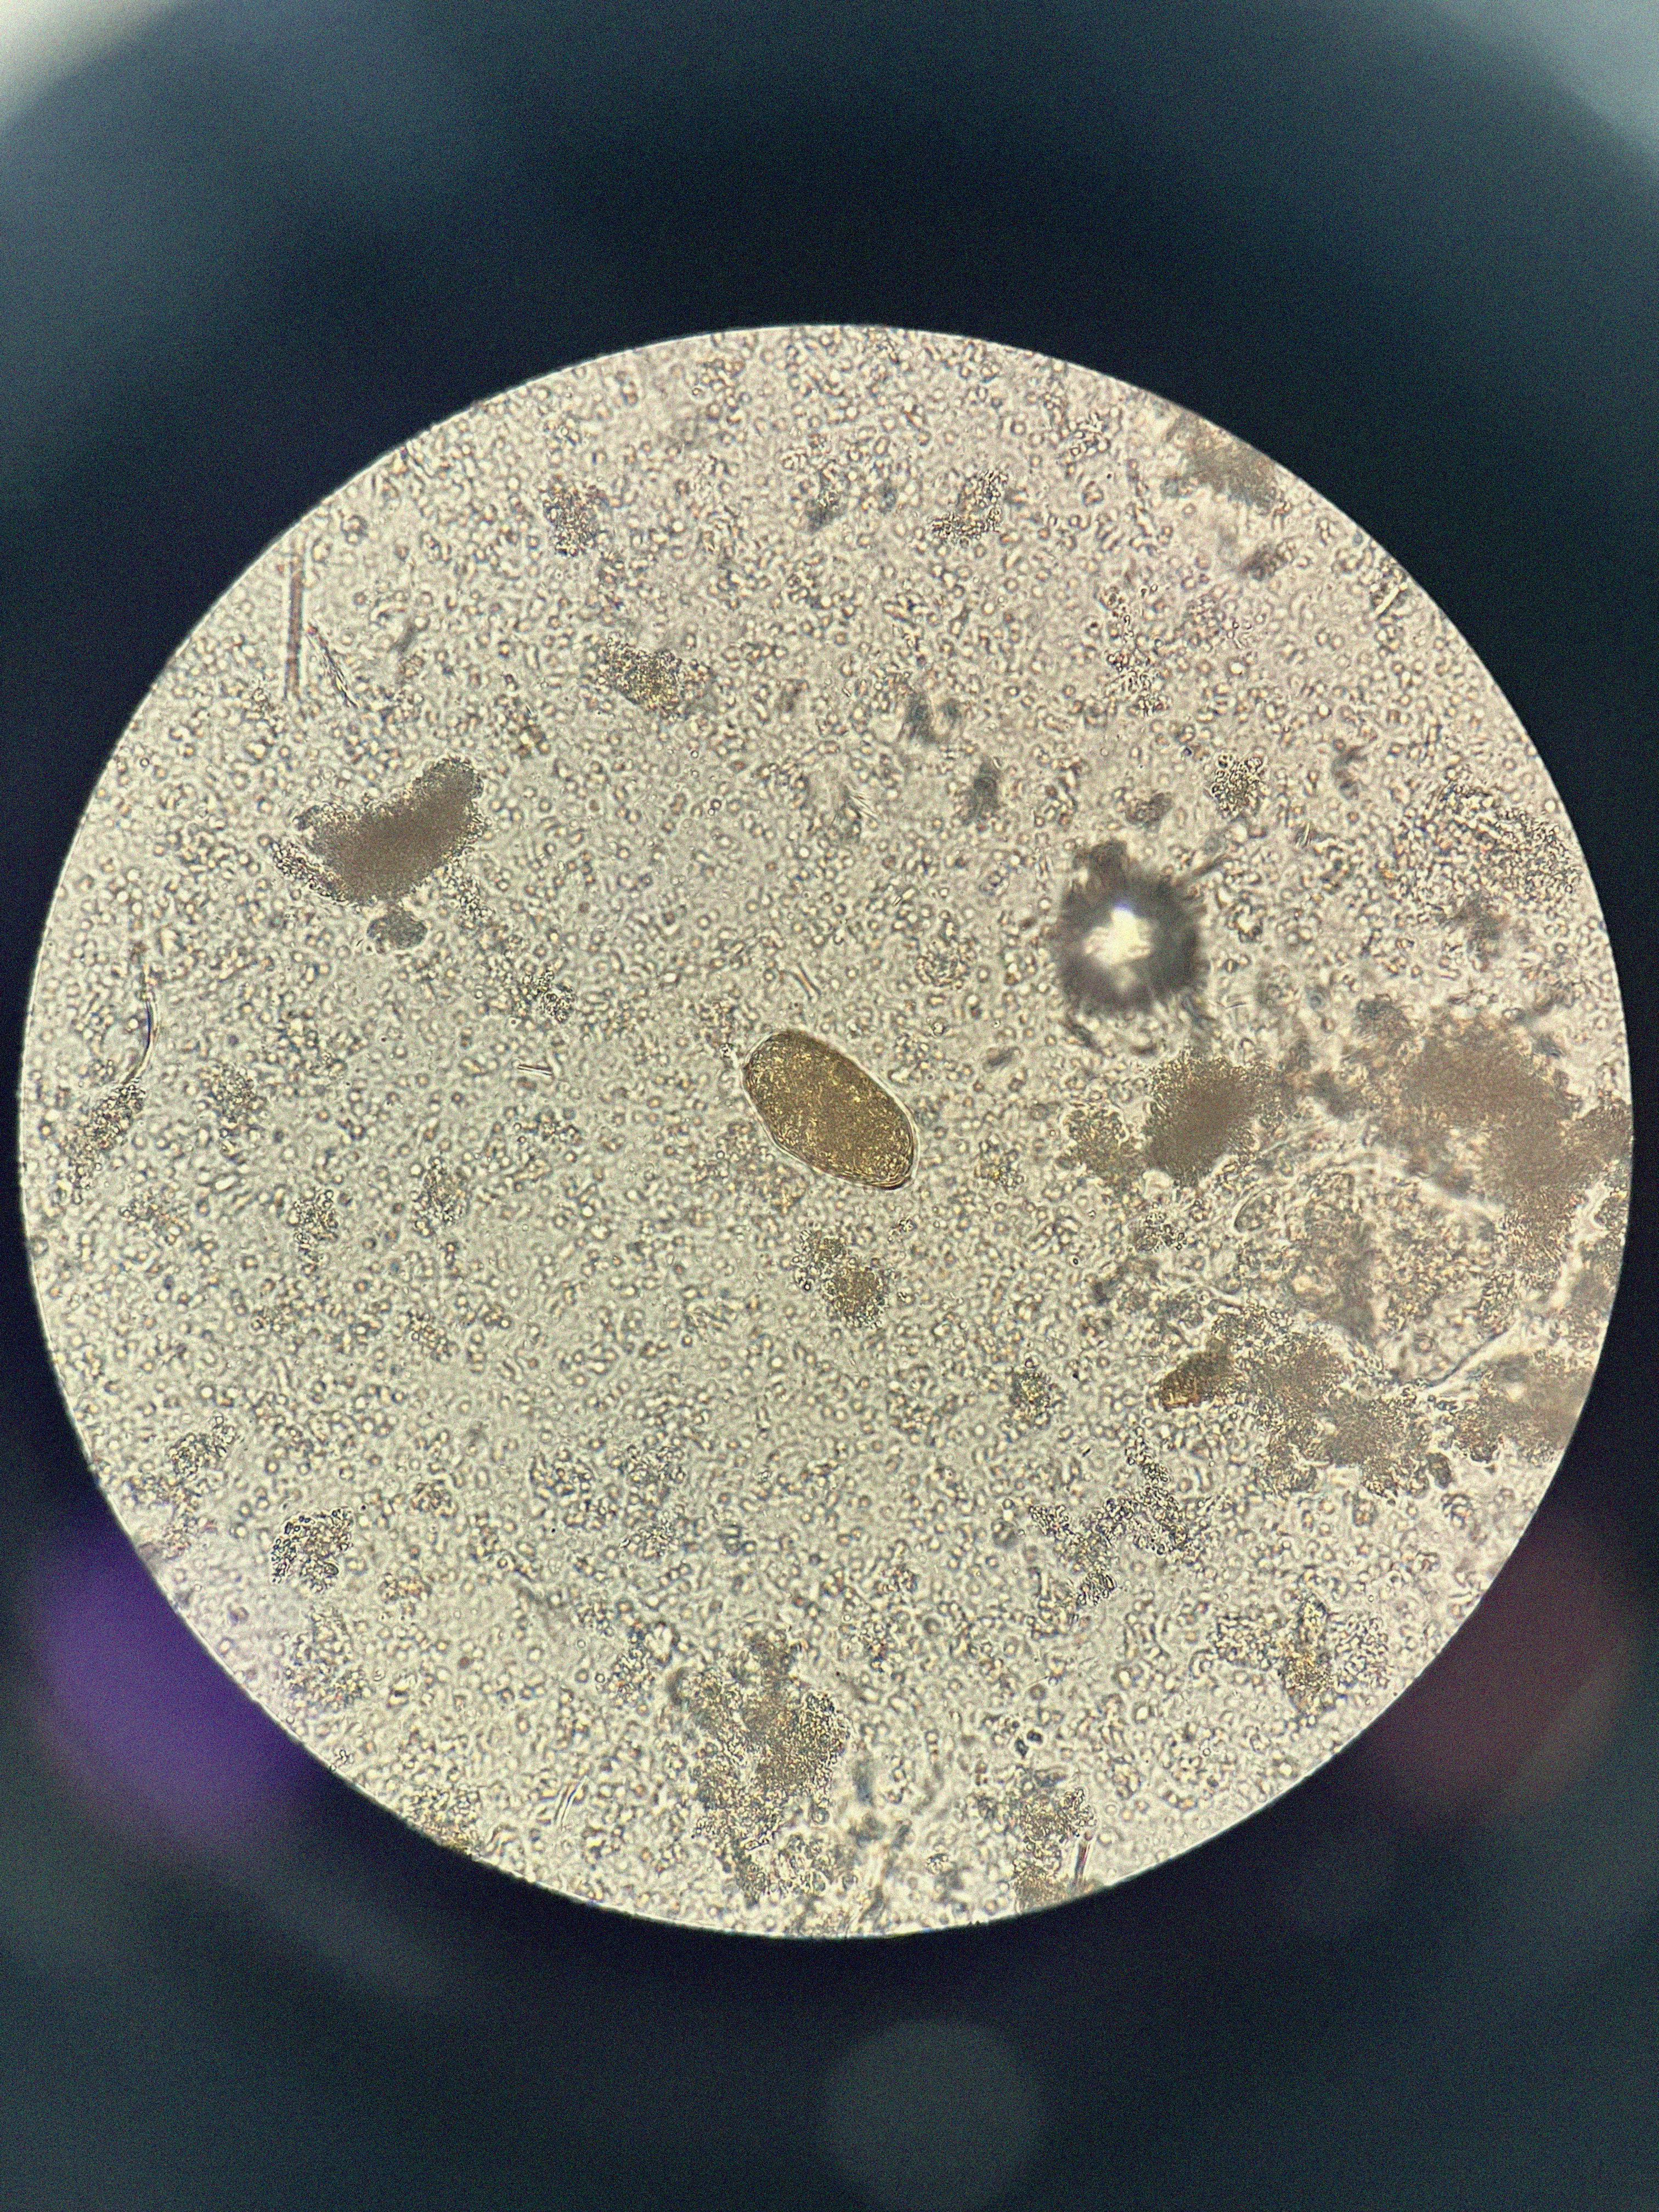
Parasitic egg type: Paragonimus spp